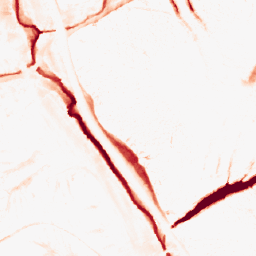
Category: morphological
Decomposition family: tophat
Decomposition parameters: size: 10
mode: black
Upsampling method: area
Upsampling parameters: scale: 2
Upsampling scale: 2